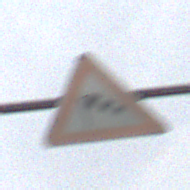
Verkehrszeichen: SeitenwindVonLinks
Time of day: MorningAfternoon
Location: Outdoor (Nature)
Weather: Overcast
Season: NotSpecified
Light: Natural